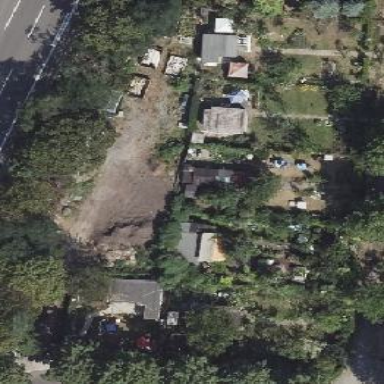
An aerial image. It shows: Allotments area.